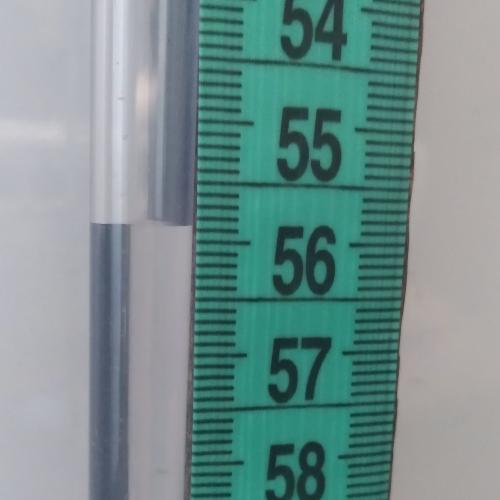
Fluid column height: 55.9 cm